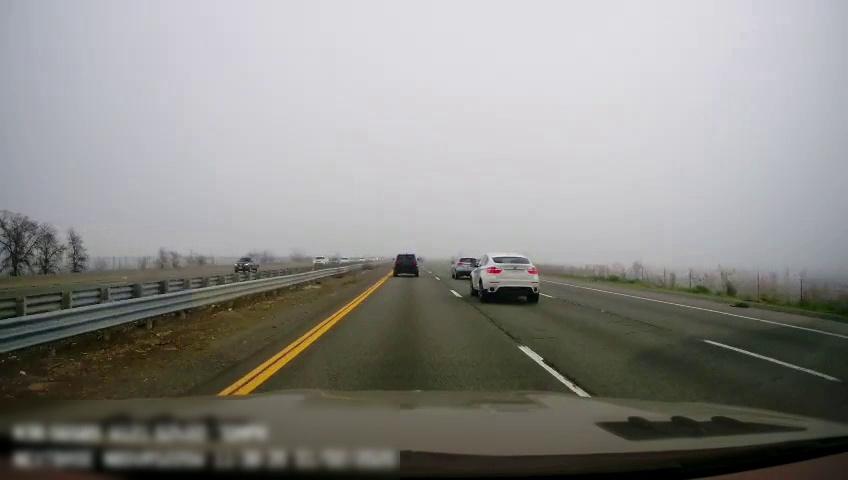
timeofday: Day
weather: Cloudy
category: Drivable Space
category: Drivable Space
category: Vehicles | Truck
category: Vehicles | Car
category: Vehicles | SUV
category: Vehicles | SUV
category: Vehicles | SUV
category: Vehicles | SUV
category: Vehicles | SUV
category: Lanes | Current Lane
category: Lanes | Current Lane
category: Lanes | Alternate Lane
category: Lanes | Alternate Lane
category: Lanes | Alternate Lane